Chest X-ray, PA view. Patient: 51 years old, sex F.
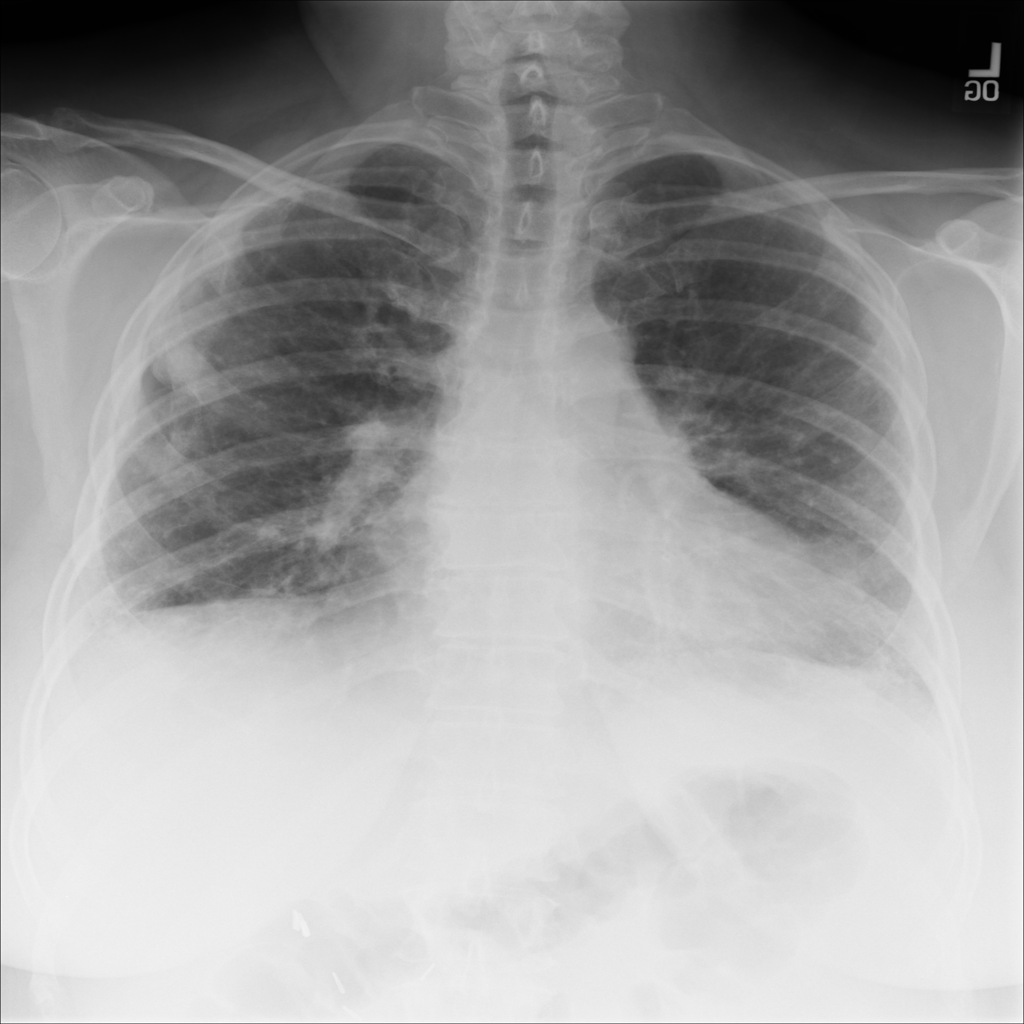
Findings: Consolidation, Fibrosis, Mass